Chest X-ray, PA view. Patient: 50 years old, sex M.
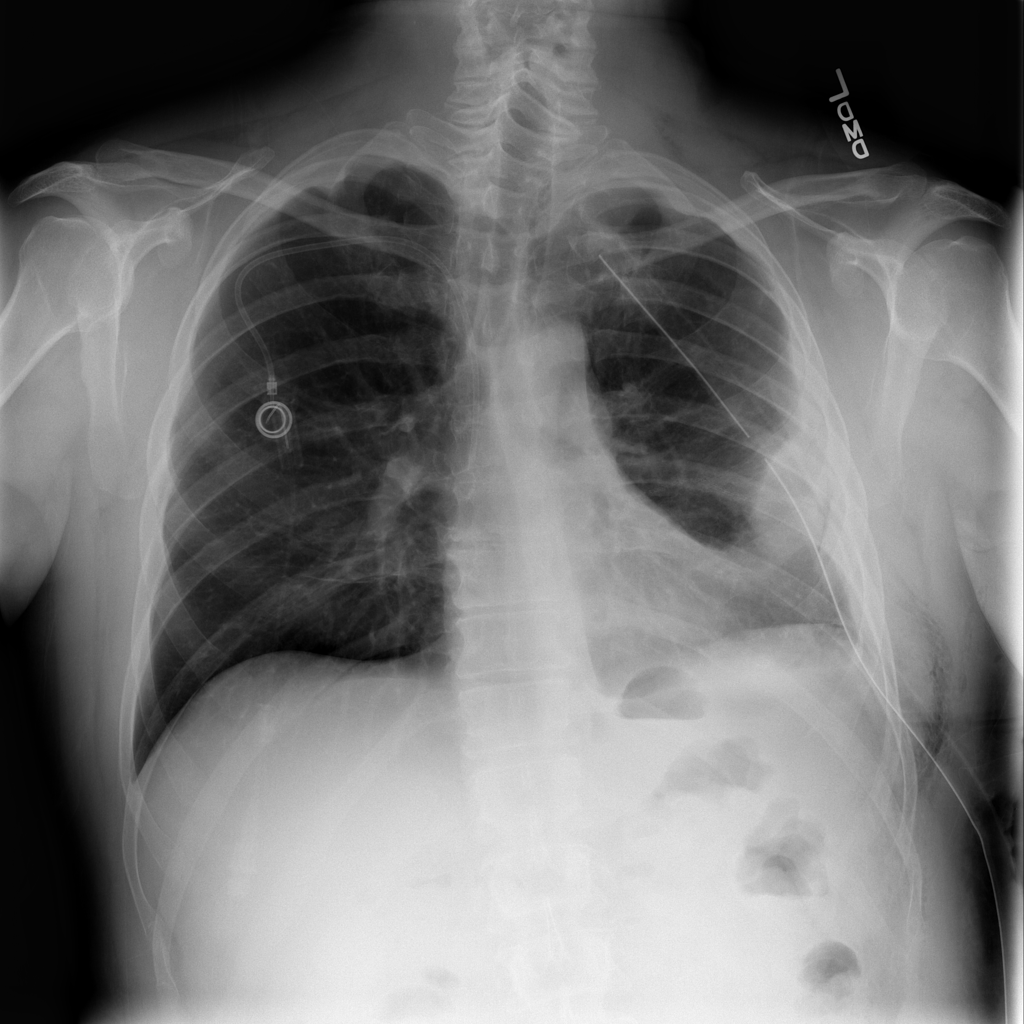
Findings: Effusion, Mass